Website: home-depot
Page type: store-pickup
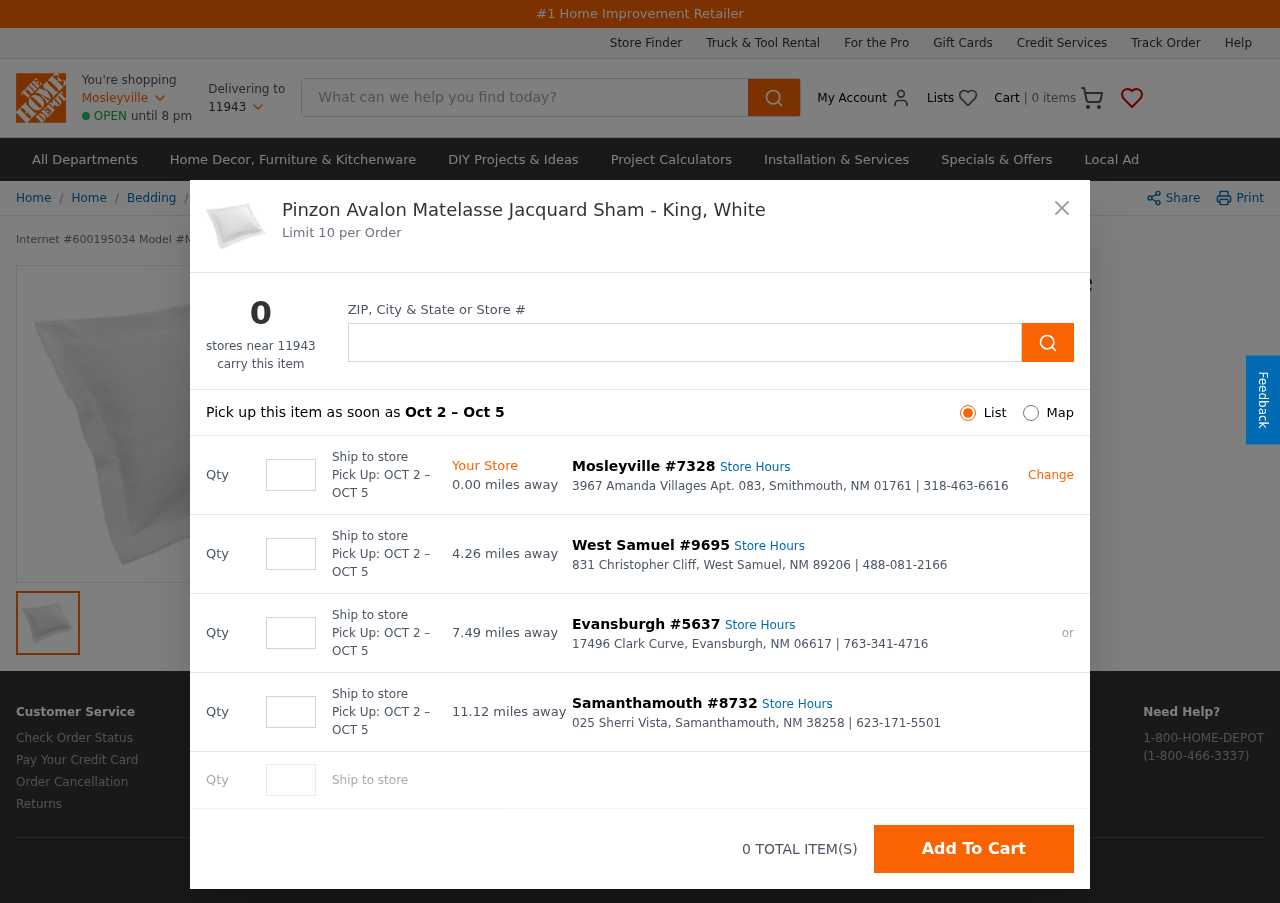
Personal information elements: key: PII_CITY
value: Mosleyville
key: PII_LOCATION1_CITY_STATE_ZIP
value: Smithmouth, NM 01761
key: PII_LOCATION1_STREET
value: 3967 Amanda Villages Apt. 083
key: PII_LOCATION2_CITY
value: West Samuel
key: PII_LOCATION2_CITY_STATE_ZIP
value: West Samuel, NM 89206
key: PII_LOCATION2_STREET
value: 831 Christopher Cliff
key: PII_LOCATION3_CITY
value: Evansburgh
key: PII_LOCATION3_CITY_STATE_ZIP
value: Evansburgh, NM 06617
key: PII_LOCATION3_STREET
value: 17496 Clark Curve
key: PII_LOCATION4_CITY
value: Samanthamouth
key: PII_LOCATION4_CITY_STATE_ZIP
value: Samanthamouth, NM 38258
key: PII_LOCATION4_STREET
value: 025 Sherri Vista
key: PII_POSTCODE
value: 11943
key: PII_LOCATION1_PHONE
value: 318-463-6616
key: PII_LOCATION2_PHONE
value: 488-081-2166
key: PII_LOCATION3_PHONE
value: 763-341-4716
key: PII_LOCATION4_PHONE
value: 623-171-5501
Product elements: key: PRODUCT1_BREADCRUMB
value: Home
Bedding
Pillows & Shams
Shams
King Shams
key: PRODUCT1_NAME
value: Pinzon Avalon Matelasse Jacquard Sham - King, White
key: PRODUCT_INTERNET_NUMBER
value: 600195034
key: PRODUCT_MODEL_NUMBER
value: MW_OHW422783
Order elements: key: ORDER_NUM_ITEMS
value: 0
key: ORDER_PICKUP_DATE_RANGE
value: OCT 2 – OCT 5
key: ORDER_PICKUP_DATE_RANGE
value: Oct 2 – Oct 5
Search elements: key: HEADER_SEARCH
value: What can we help you find today?
Other elements: key: STORE1_DISTANCE
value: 0.00
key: STORE1_NUMBER
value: #7328
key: STORE2_DISTANCE
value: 4.26
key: STORE2_NUMBER
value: #9695
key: STORE3_DISTANCE
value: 7.49
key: STORE3_NUMBER
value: #5637
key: STORE4_DISTANCE
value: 11.12
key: STORE4_NUMBER
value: #8732